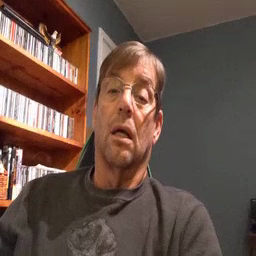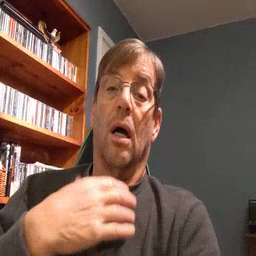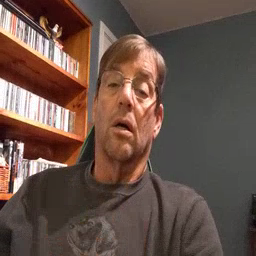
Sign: hungry